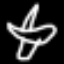
Label: airplane